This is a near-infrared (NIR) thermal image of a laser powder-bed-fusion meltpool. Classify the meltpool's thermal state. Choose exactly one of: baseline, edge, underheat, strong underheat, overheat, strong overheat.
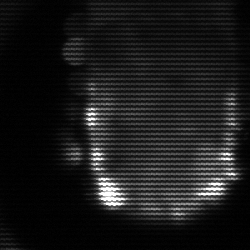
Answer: baseline